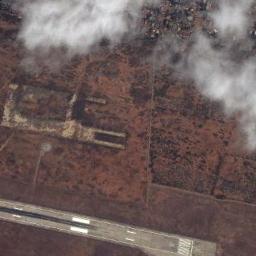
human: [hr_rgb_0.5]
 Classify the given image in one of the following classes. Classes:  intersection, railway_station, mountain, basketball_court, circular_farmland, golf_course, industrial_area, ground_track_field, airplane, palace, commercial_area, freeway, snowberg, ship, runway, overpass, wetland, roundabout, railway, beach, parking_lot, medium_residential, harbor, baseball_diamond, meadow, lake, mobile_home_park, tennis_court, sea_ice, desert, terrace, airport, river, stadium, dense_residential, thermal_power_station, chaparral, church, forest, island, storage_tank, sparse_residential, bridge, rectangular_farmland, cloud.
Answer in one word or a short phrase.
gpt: runway